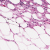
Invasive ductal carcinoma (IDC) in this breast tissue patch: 0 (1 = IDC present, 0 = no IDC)